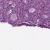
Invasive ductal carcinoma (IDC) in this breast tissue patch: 1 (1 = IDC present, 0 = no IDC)